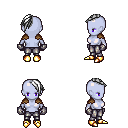
a pixel art fantasy rpg character, female body template, dark elf, purple skin, leather shoulder armor, metal pants, white long mohawk hairstyle, metal gloves, gold boots, four views (front, back, left, right), 2x2 character sprite sheet, small pixel art, hard edges, no anti-aliasing